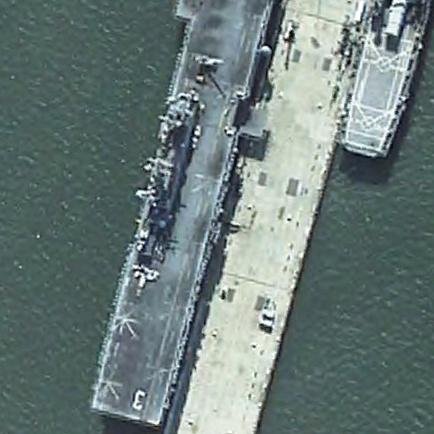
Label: assault